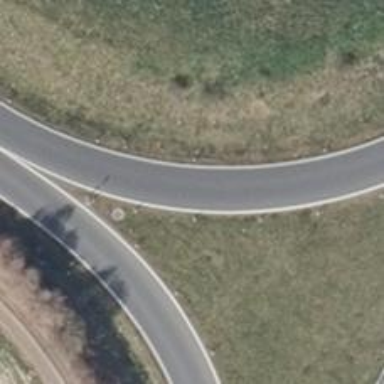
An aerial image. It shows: Asphalt motorway link.